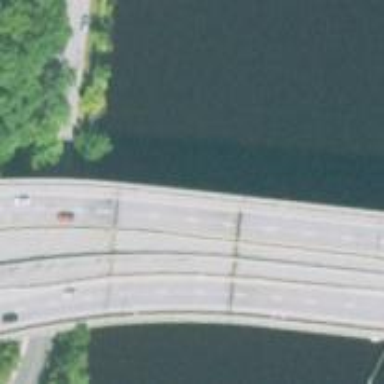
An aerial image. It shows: Pier supporting bridge.